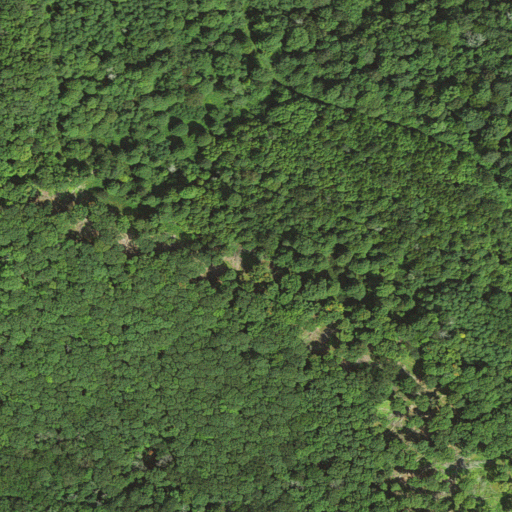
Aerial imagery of ridge(s) in West Virginia named Little Ridge containing deciduous forest and mixed forest